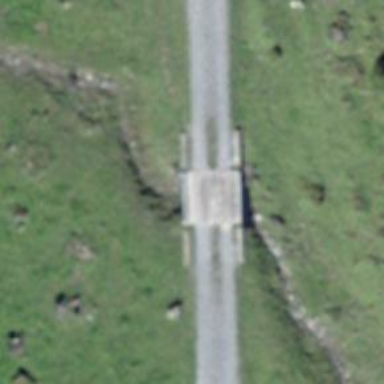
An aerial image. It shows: Bridge over grade2 track.